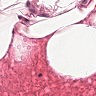
Metastatic tissue present: no